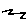
Label: zigzag